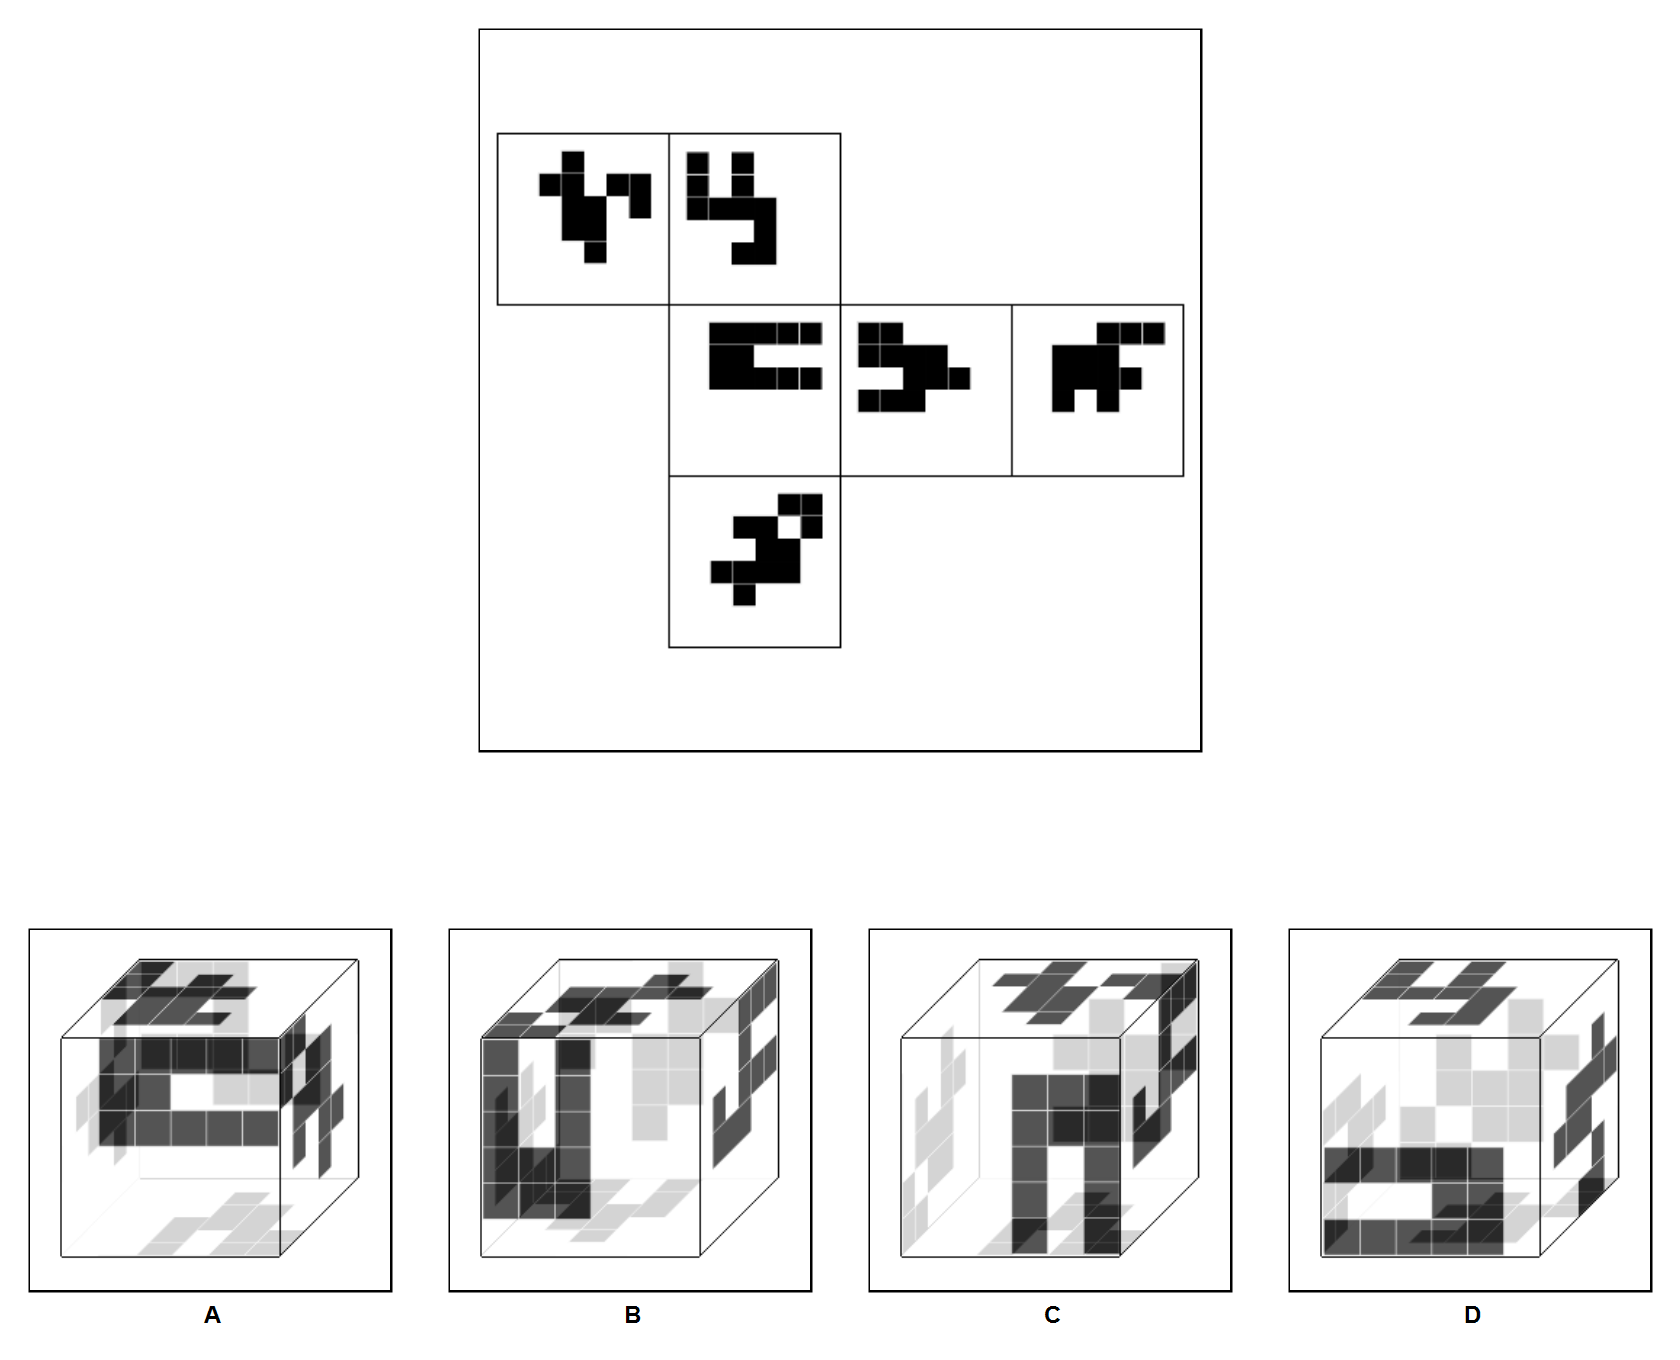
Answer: C